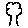
Label: tree